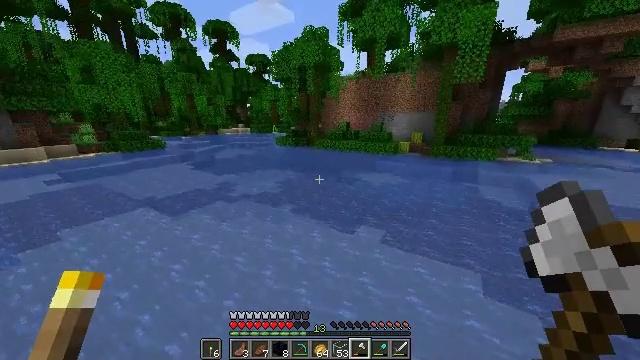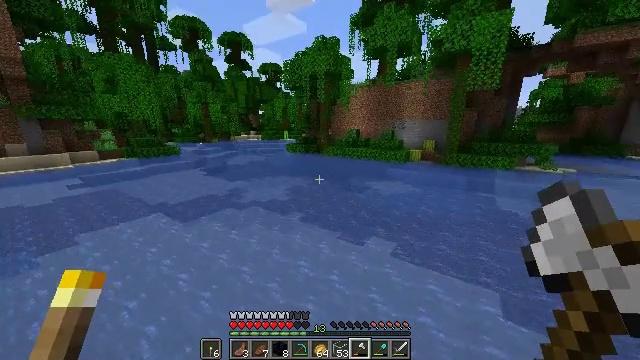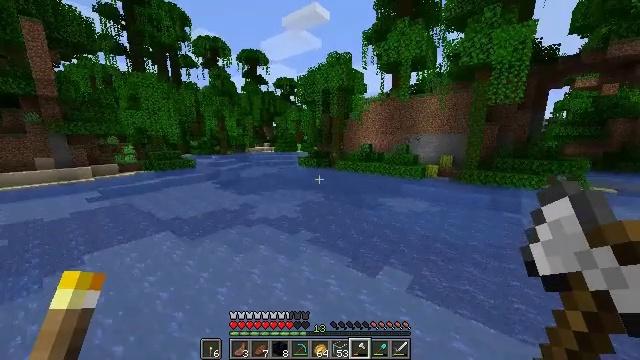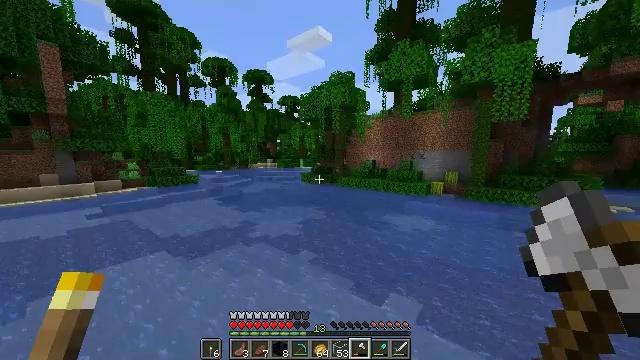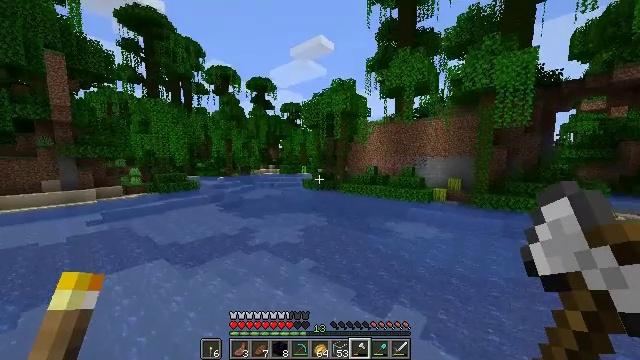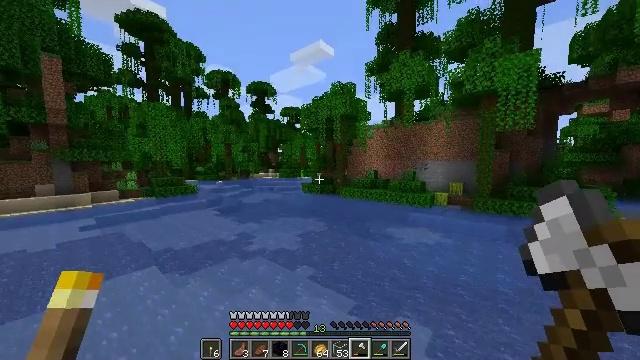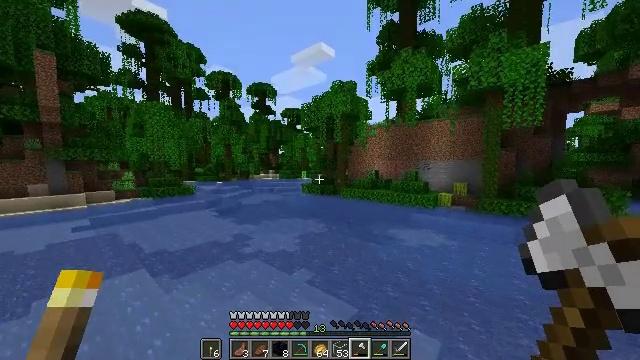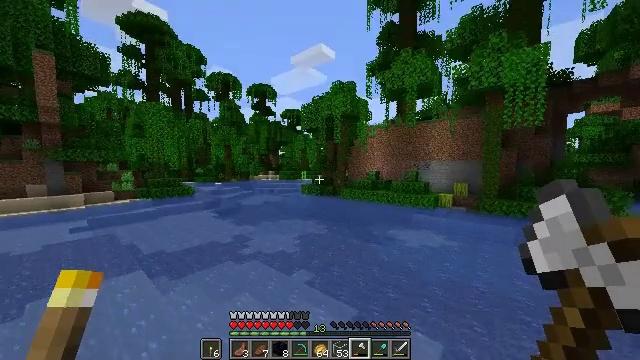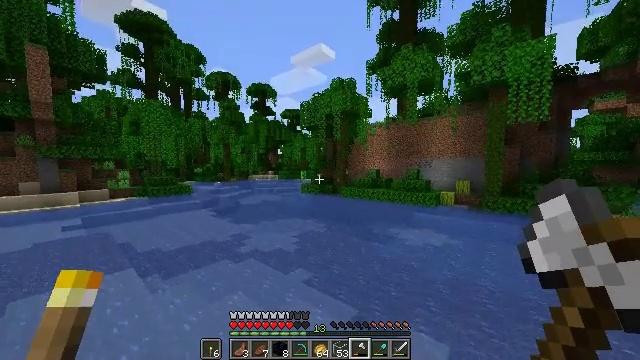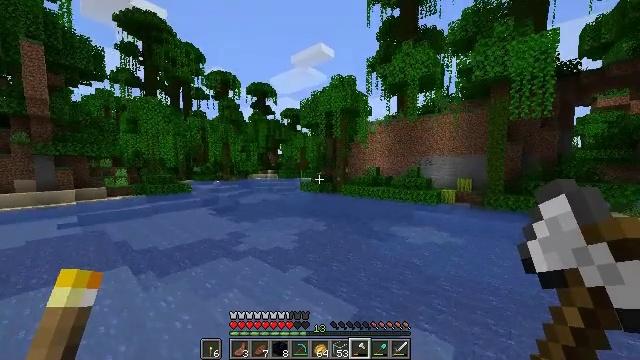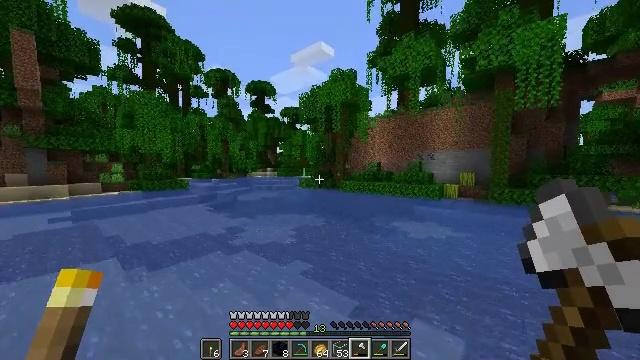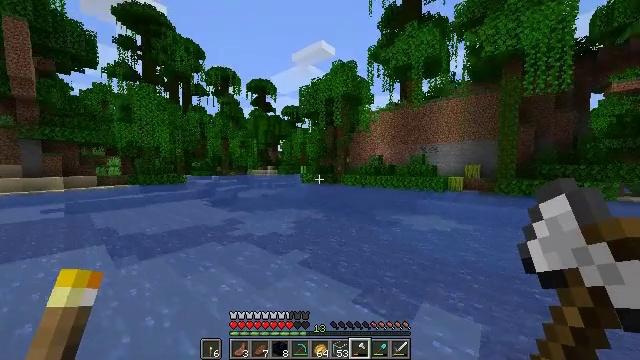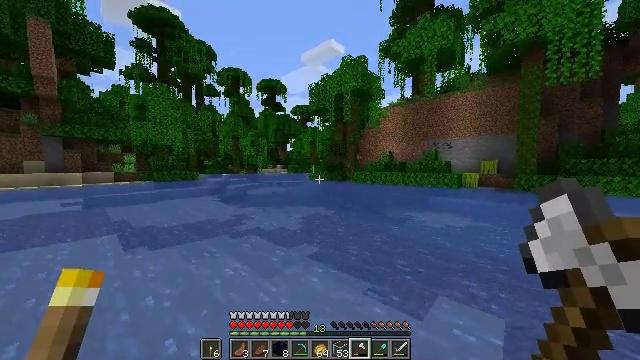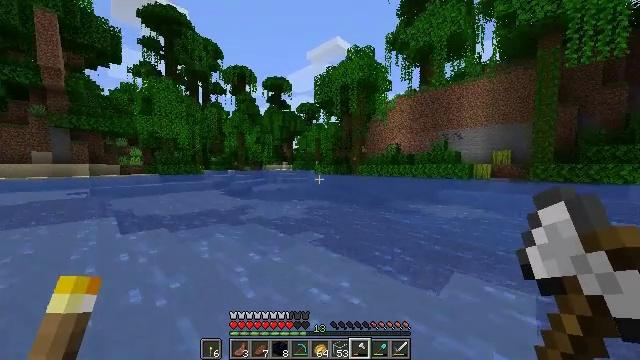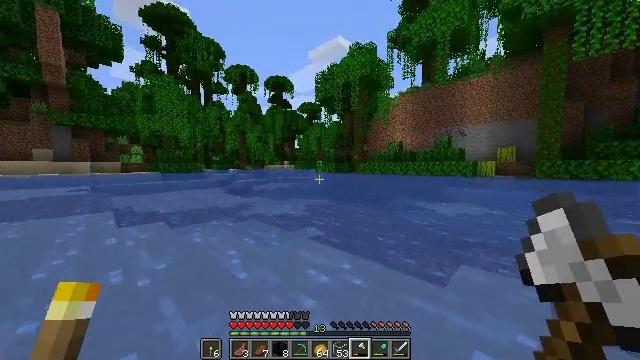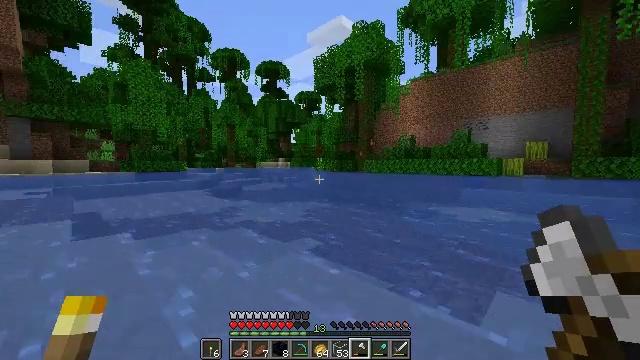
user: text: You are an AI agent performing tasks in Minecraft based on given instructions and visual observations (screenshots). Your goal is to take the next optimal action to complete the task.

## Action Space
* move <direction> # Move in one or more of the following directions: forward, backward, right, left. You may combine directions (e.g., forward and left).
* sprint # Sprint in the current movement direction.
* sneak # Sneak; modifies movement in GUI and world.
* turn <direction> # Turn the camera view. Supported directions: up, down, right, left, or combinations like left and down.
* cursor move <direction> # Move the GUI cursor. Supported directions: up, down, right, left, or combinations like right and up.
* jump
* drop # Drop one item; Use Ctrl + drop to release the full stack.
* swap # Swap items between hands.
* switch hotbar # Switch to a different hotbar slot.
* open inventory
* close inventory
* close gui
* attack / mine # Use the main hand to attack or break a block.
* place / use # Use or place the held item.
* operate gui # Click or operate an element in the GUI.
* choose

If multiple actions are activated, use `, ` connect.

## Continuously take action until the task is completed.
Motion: motion action
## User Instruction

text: Gather sugar cane for crafting.
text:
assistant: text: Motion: move forward, turn left and up, jump
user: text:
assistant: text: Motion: move forward, turn left and up, jump
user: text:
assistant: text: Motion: move forward, turn up, jump
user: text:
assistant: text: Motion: move forward, turn up, jump
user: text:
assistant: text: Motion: move forward, turn up, jump
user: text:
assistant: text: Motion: move forward, jump
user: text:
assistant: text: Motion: move forward, jump
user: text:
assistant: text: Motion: move forward, jump
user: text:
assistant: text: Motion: move forward, jump
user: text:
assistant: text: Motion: move forward, jump
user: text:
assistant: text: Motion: move forward
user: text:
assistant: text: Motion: move forward, turn left
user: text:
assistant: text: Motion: move forward, turn left
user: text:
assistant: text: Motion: move forward
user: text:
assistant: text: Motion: move forward, sprint
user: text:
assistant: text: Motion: move forward, sprint
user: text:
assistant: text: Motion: move forward, sprint
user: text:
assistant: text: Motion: move forward, sprint
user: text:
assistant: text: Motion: move forward
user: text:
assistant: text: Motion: move forward
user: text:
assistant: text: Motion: move forward
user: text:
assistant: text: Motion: move forward, sprint
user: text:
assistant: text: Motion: move forward, sprint
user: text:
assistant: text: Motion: move forward, sprint
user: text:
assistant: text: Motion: move forward
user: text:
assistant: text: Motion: move forward
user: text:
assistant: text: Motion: move forward
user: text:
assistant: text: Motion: move forward
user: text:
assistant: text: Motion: move forward
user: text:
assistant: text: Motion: move forward, turn left